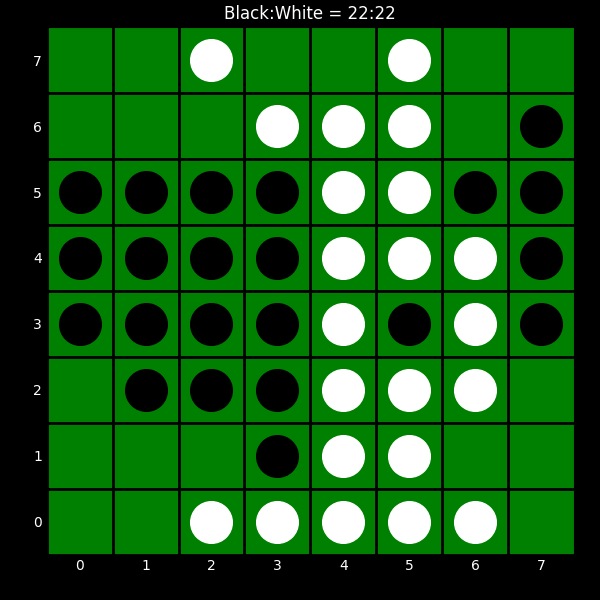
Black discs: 22
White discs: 22